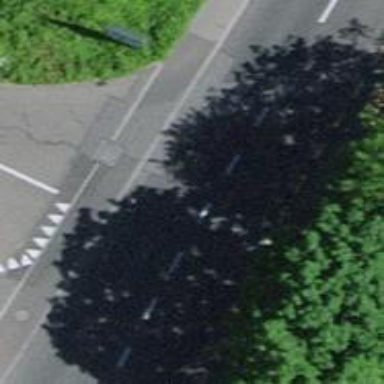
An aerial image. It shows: Tertiary road with designated cycle lane.